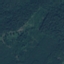
Land use / land cover: Forest